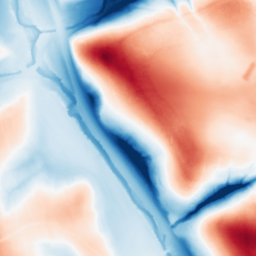
Category: multiscale
Decomposition family: dog_multiscale
Decomposition parameters: sigma_ratio: 2
n_scales: 6
base_sigma: 0.5
Upsampling method: bspline
Upsampling parameters: scale: 8
Upsampling scale: 8